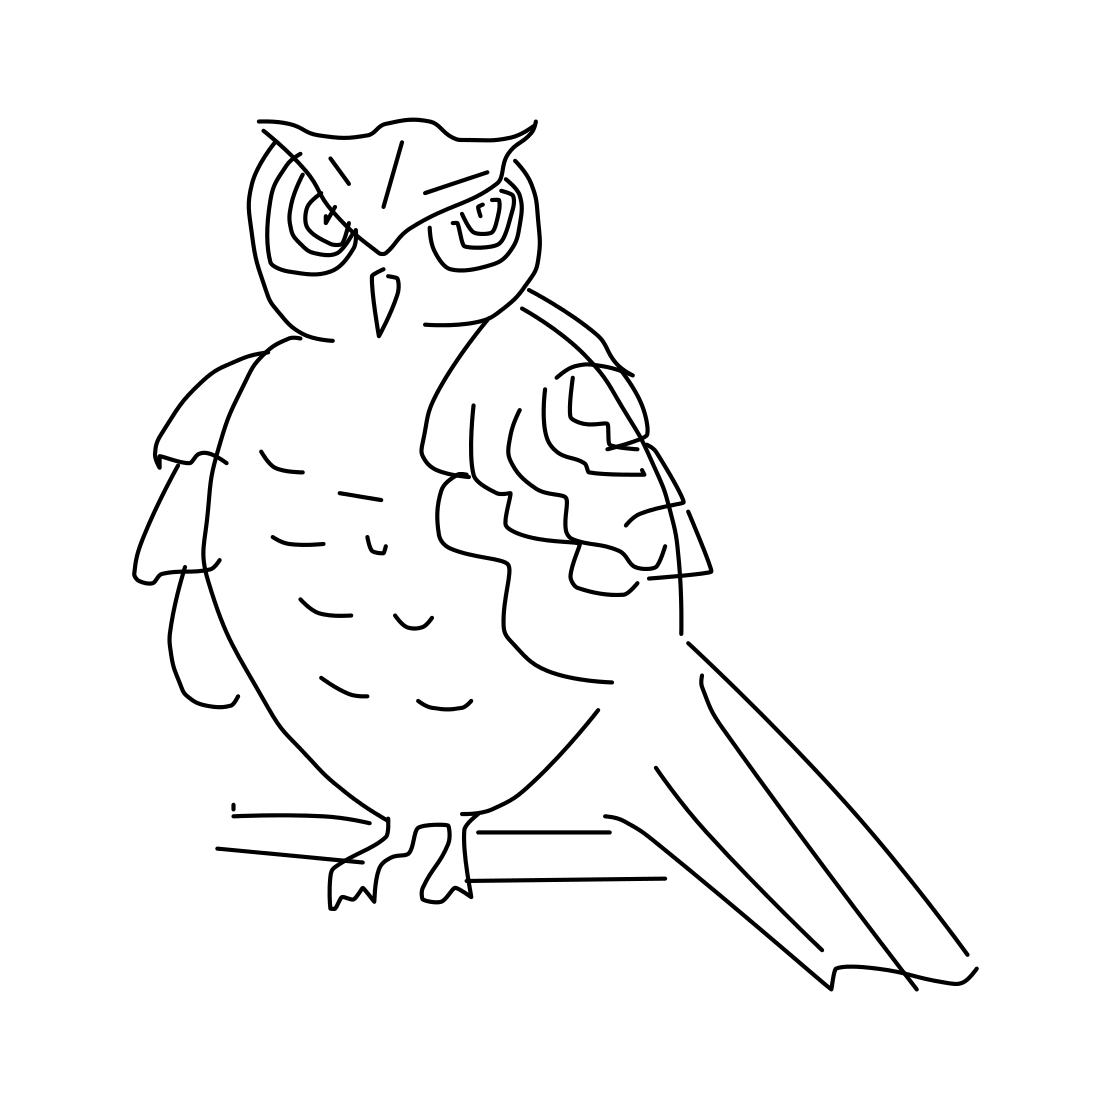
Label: owl